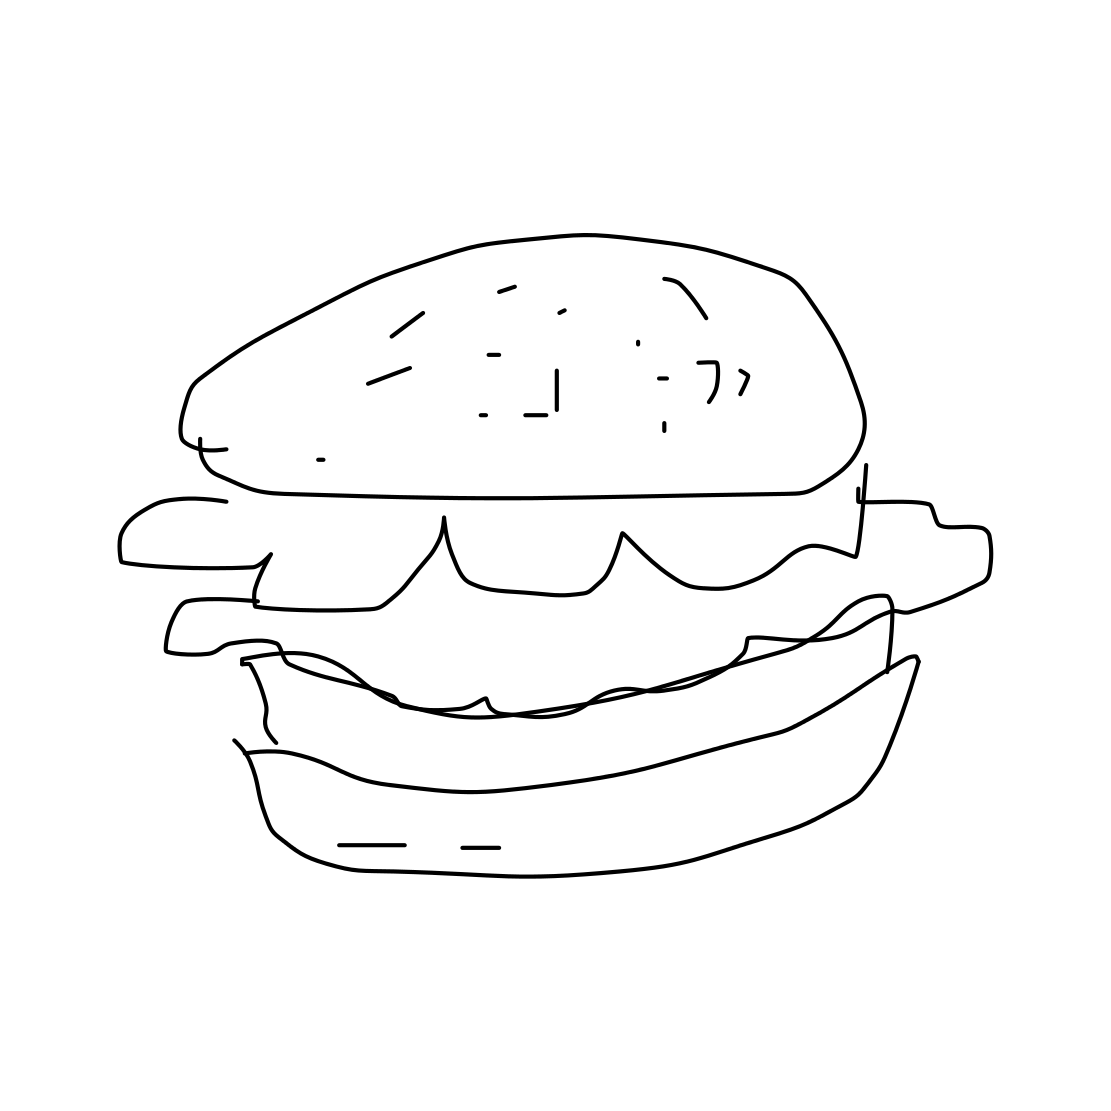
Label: hamburger